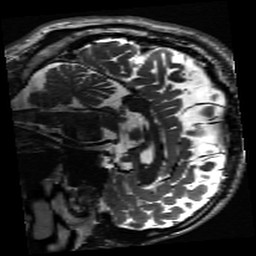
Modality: inplaneT2
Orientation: sagittal